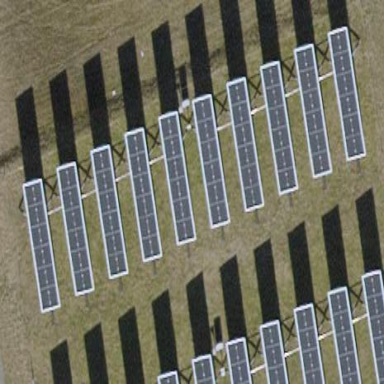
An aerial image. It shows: Solar power generator with photovoltaic panels.